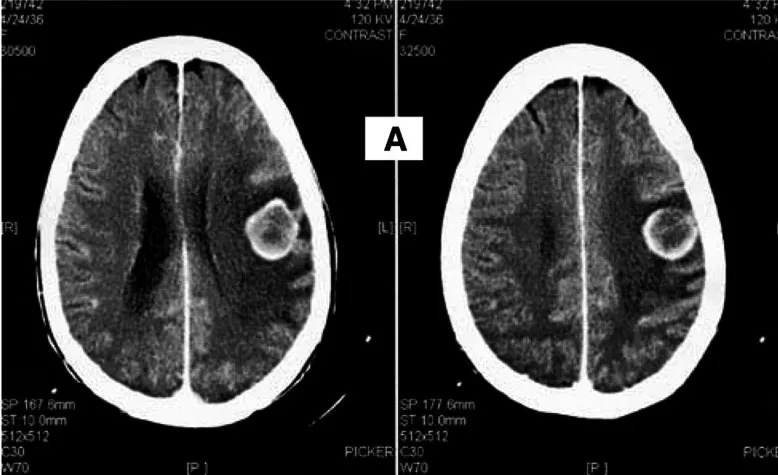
Case 4: Brain CT-scan at baseline.
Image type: radiology (ct)